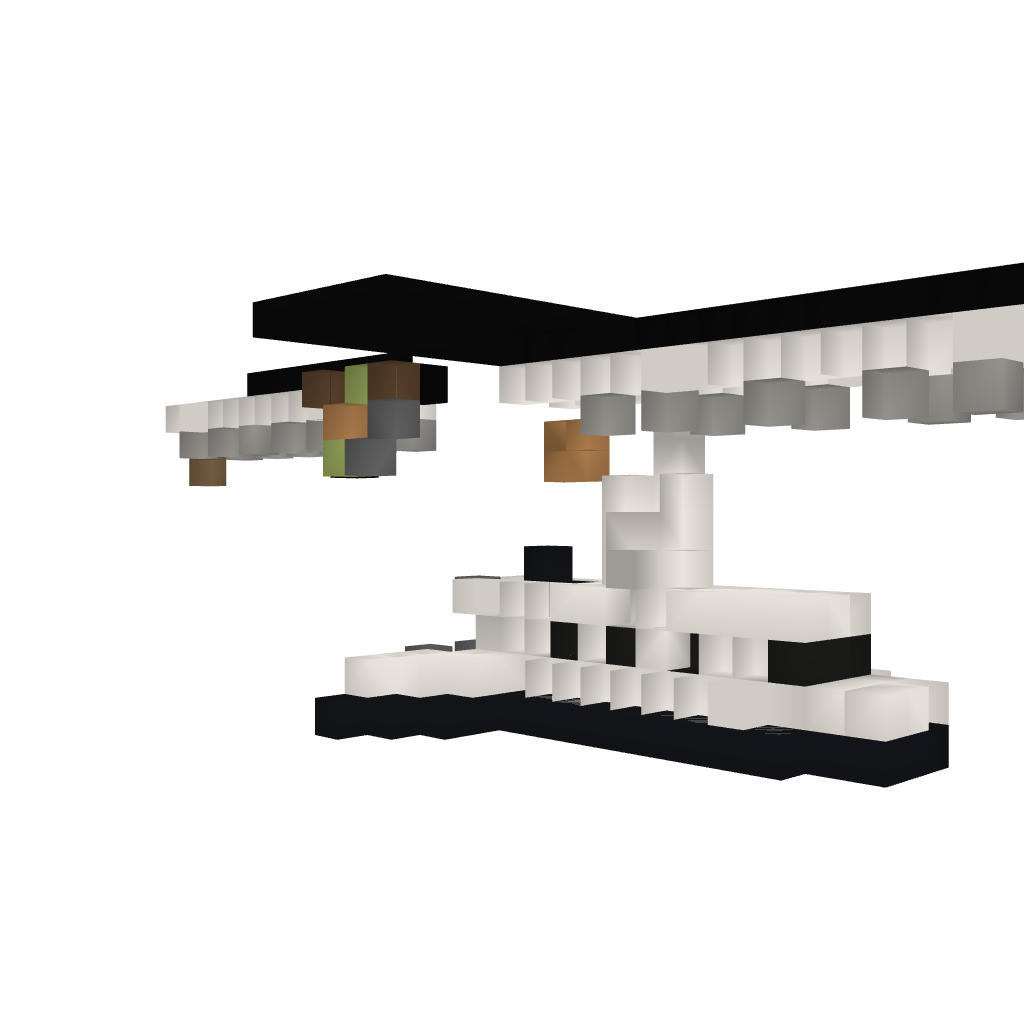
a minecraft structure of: space lab